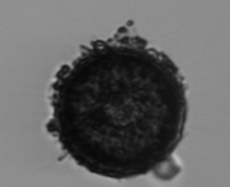
Label: Thalassiosira_TAG_external_detritus